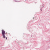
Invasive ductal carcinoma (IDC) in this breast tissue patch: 0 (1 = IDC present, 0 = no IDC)